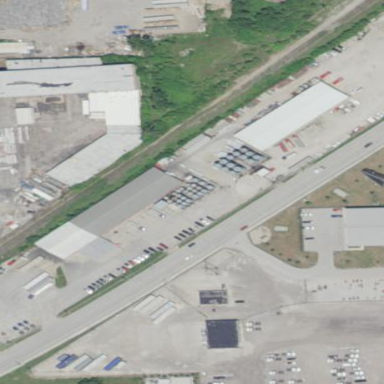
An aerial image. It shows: Parking area.